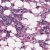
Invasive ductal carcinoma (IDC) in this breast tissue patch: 1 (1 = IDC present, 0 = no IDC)